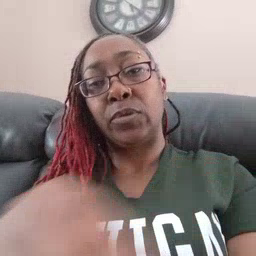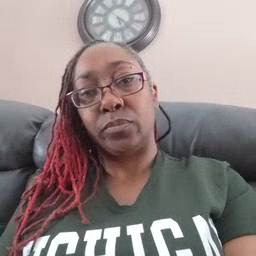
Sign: after